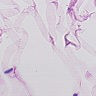
Metastatic tissue present: no